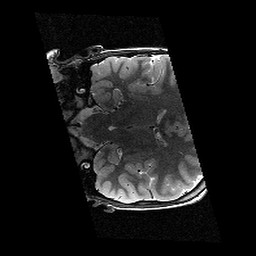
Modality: T2w
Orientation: coronal
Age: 12
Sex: male
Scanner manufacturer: siemens
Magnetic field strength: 3 T
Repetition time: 8.46 s
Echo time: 0.067 s